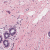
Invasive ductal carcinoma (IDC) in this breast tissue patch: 0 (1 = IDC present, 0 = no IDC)